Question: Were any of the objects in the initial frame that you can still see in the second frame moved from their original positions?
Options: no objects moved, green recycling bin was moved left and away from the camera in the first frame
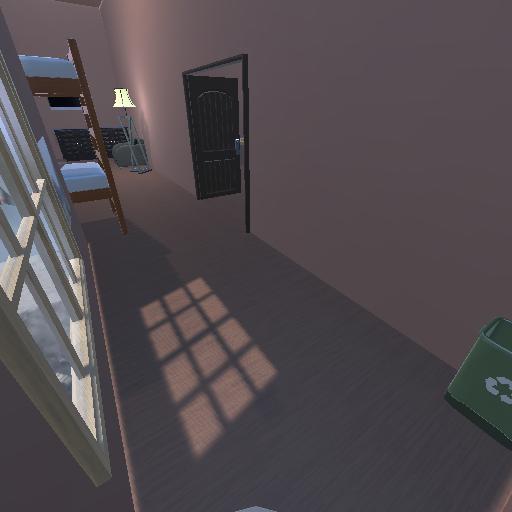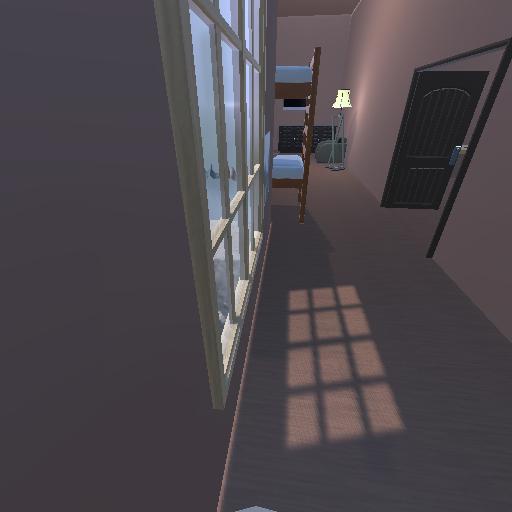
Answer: no objects moved